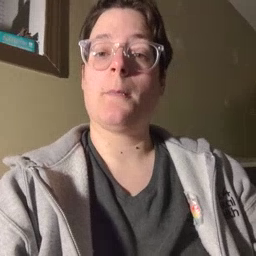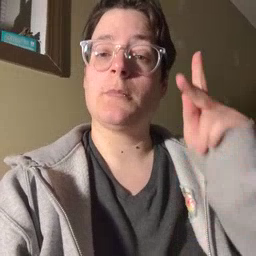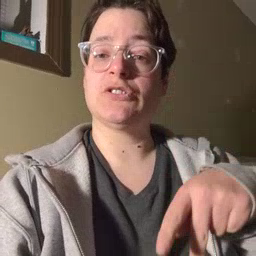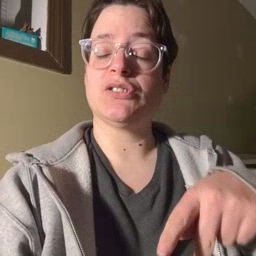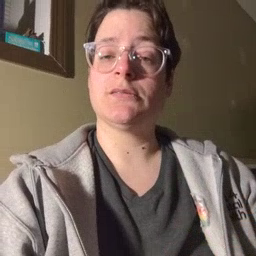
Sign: person